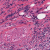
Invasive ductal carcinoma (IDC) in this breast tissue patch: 1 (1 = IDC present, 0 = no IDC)